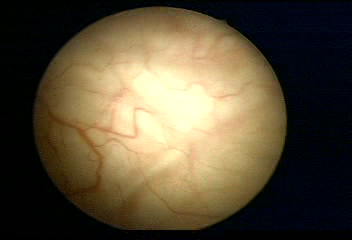
Modality: WLC
Class: Normal mucosa
Bladder cancer association: No